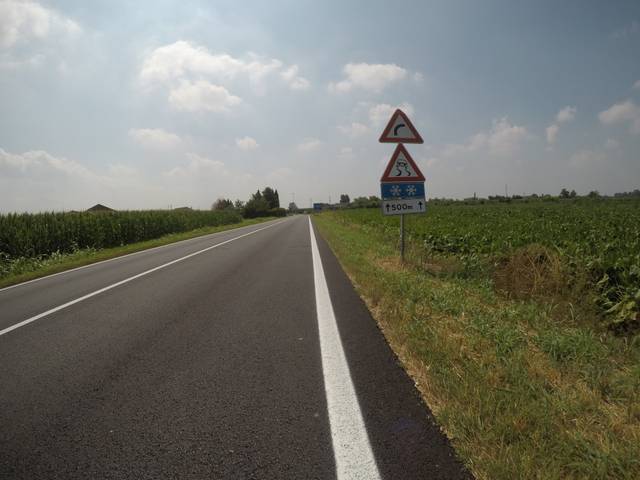
Region: Italy
Coordinates: 45.039, 11.651